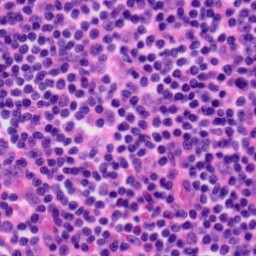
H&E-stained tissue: Tonsil